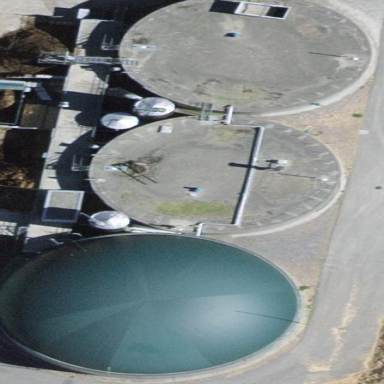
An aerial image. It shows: Storage tank that is man-made.